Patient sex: M
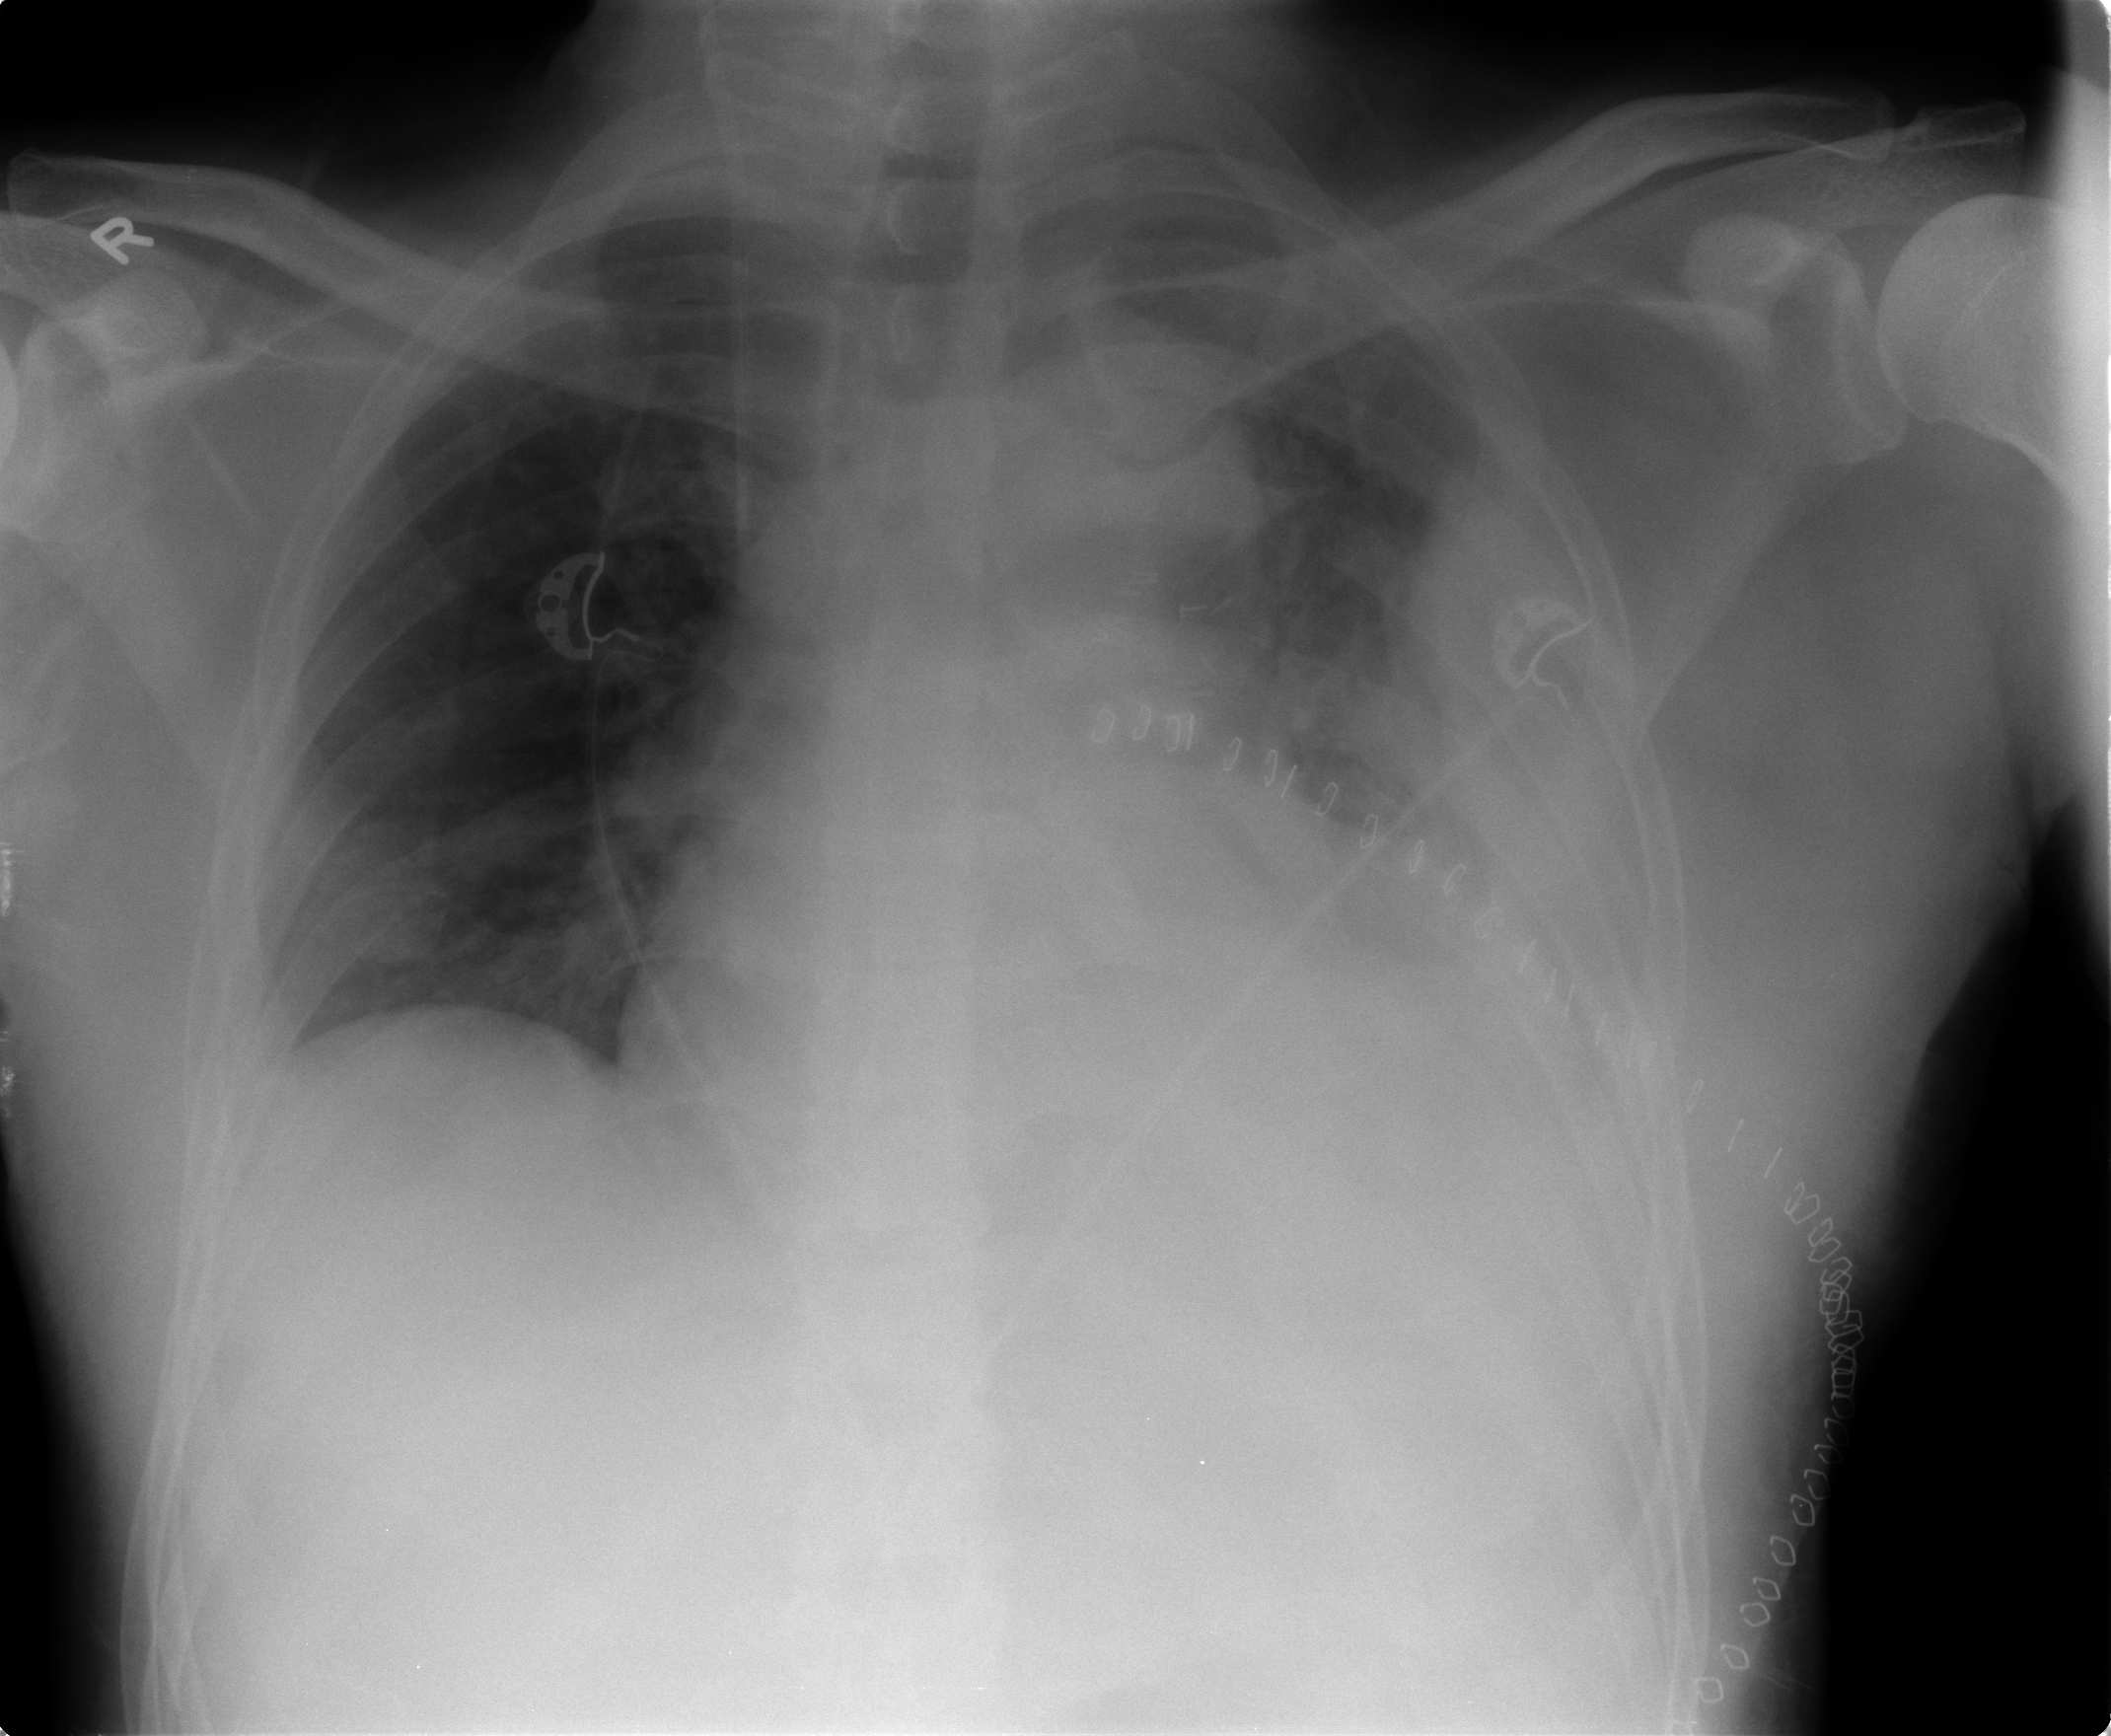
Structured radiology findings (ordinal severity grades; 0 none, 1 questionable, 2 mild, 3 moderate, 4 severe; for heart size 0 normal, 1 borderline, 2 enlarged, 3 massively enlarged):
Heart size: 2
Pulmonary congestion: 2
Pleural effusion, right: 0
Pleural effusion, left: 3
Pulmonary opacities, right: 0
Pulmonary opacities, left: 2
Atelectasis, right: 0
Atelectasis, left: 3